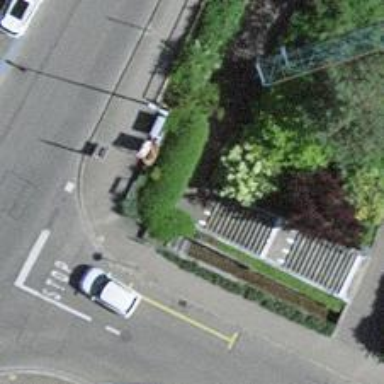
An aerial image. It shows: Paved footway tunnel.